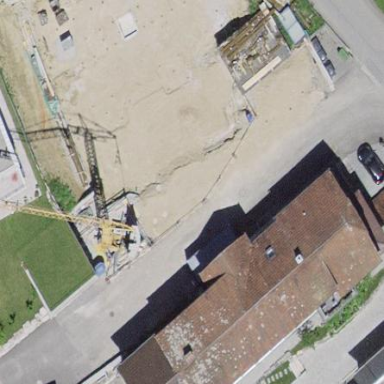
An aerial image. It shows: Industrial building.